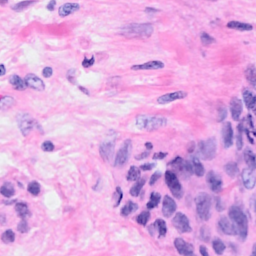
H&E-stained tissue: Breast